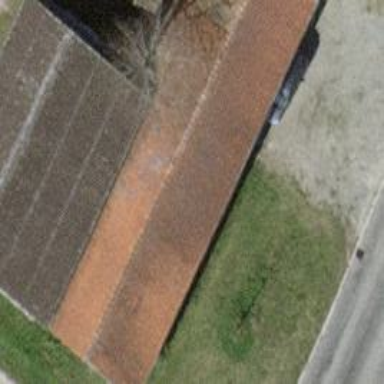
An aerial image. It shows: Gabled roof on farm auxiliary building.